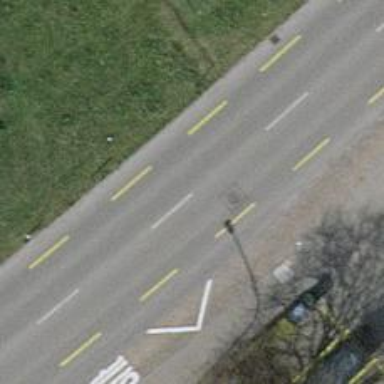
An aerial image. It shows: Public transport stop position.